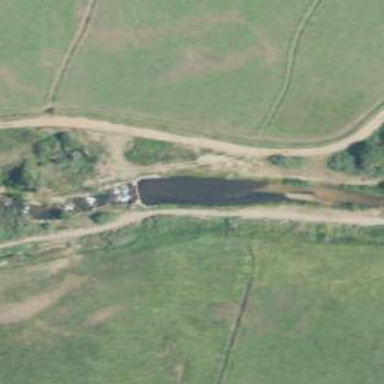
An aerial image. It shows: Canal.